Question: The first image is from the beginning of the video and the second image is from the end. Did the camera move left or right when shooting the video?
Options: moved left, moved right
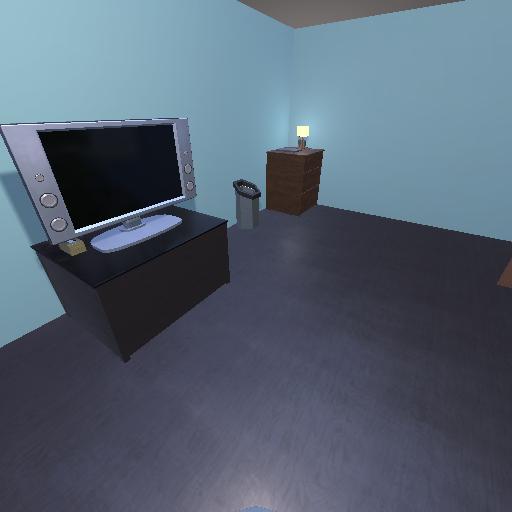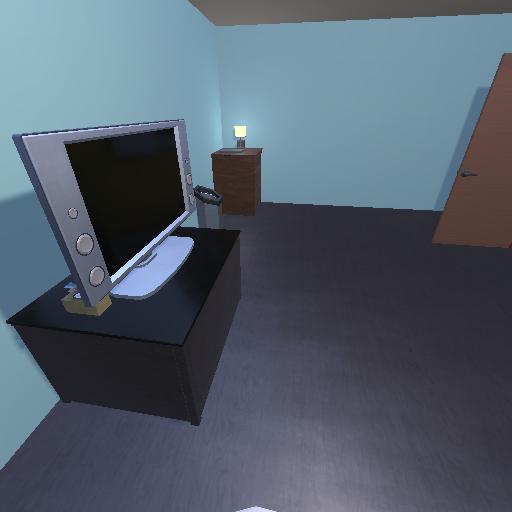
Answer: moved left